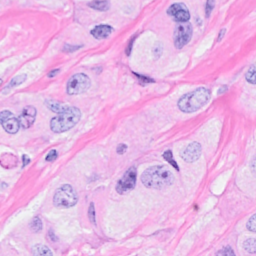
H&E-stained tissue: Breast